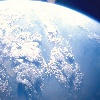
Label: cloud